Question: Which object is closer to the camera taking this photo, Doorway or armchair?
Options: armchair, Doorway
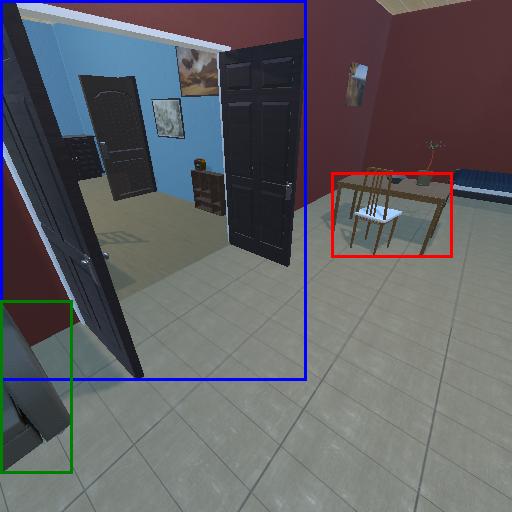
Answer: armchair